五年级 · 立体几何学
把下面硬纸片按虚线折叠, 能折成一个正方体的是（）。

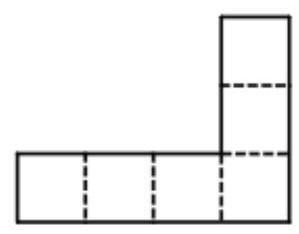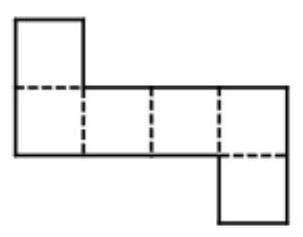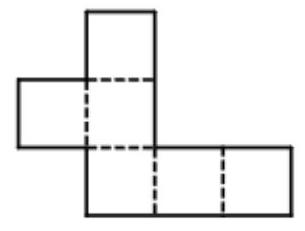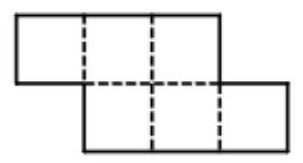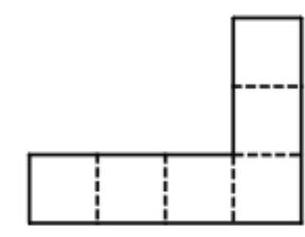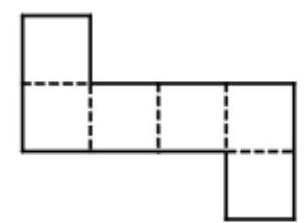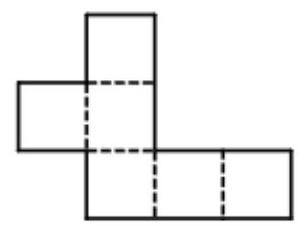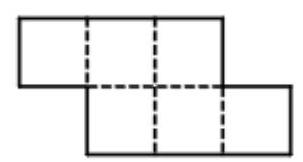
A.

B.

C.

D.

答案: B
解析: 解$\mathrm{B}$

【分析】正方体的展开图类型: (1) “1-4-1"型: 中间 4 个一连串, 两边各一随便放;

（2）“2-3-1”型: 二三紧连错一个, 三一相连一随便;

(3) “2-2-2”型: 两两相连各错一;

(4) “3-3”型: 三个两排一对齐;

不能围成正方体的展开图类型: (1) 一条线上不过四;

（2）“田字形”“字型”“凹字型”; 据此解答。

【详解】A.

是“七字型”不属于正方体的展开图, 不能折成一个正方体;

B.

属于“1-4-1”型的正方体展开图, 可以折成一个正方体;

C.

不是正方体的展开图, 不能折成一个正方体;

D.

中间是“田字形”不属于正方体的展开图, 不能折成一个正方体。故答案为: B

【点睛】熟记正方体的展开图类型是解答题目的关键。